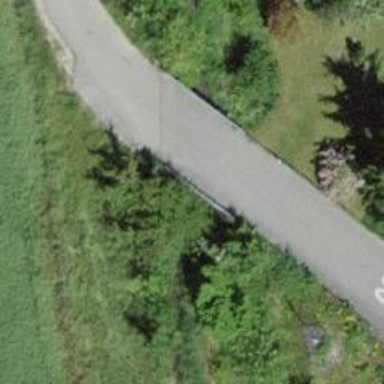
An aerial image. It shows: Asphalt service road on bridge in agricultural area.